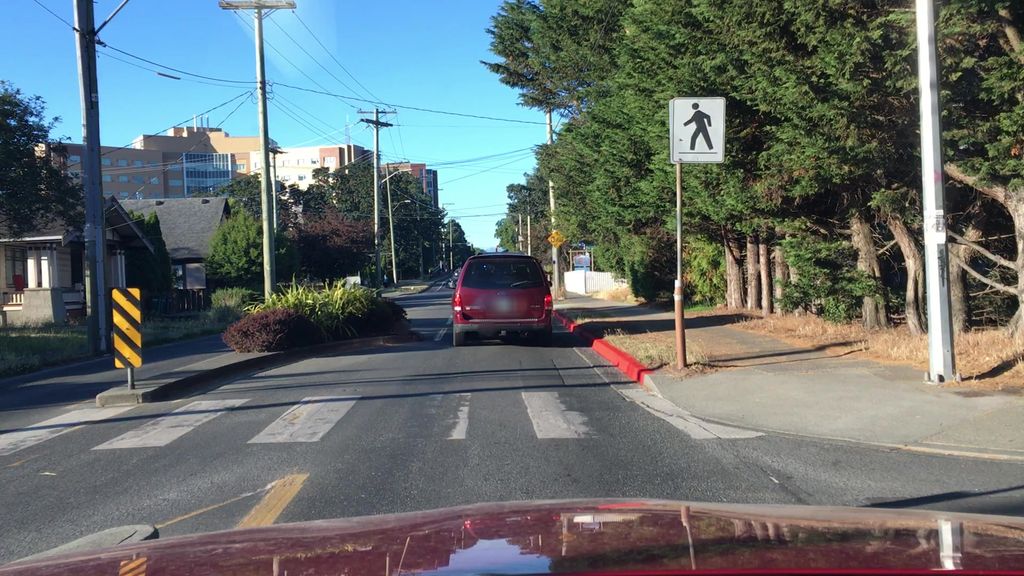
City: victoria